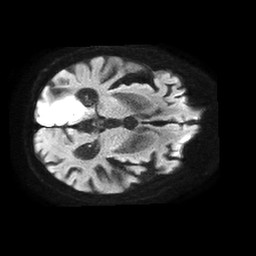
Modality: TRACE
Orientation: axial
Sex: female
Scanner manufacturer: philips
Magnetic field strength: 1.5 T
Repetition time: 4.6 s
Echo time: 0.08631 s